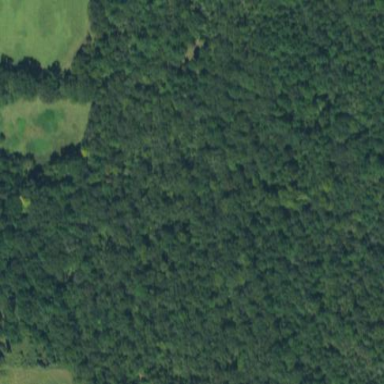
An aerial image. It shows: Mixed woodland area with variety of leaf types and cycles.